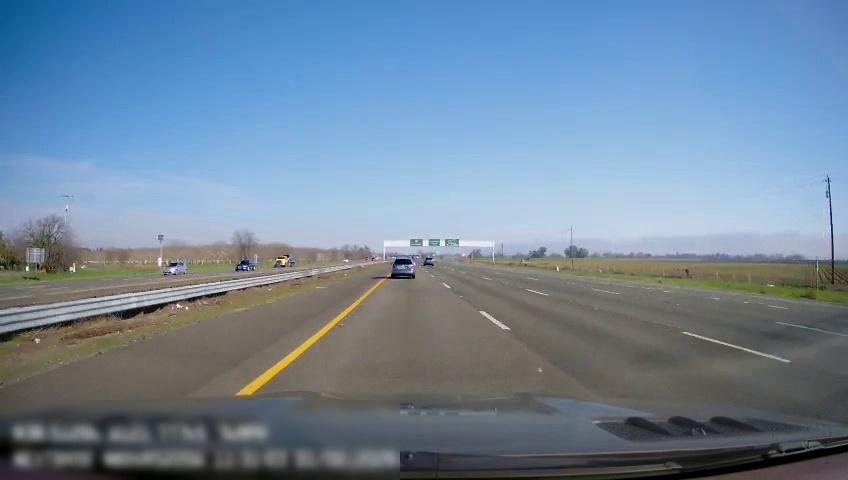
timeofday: Day
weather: Sunny
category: Drivable Space
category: Drivable Space
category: Vehicles | SUV
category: Vehicles | Car
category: Vehicles | Car
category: Vehicles | Truck
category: Vehicles | SUV
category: Lanes | Current Lane
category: Lanes | Current Lane
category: Lanes | Alternate Lane
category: Lanes | Alternate Lane
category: Lanes | Alternate Lane
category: Lanes | Alternate Lane
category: Lanes | Opposite Lane
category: Traffic | Signs
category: Traffic | Signs
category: Traffic | Signs